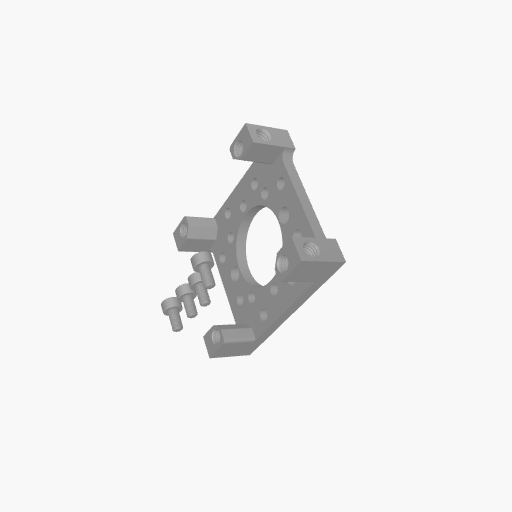
Part: QuadBlockMotorMount32-1